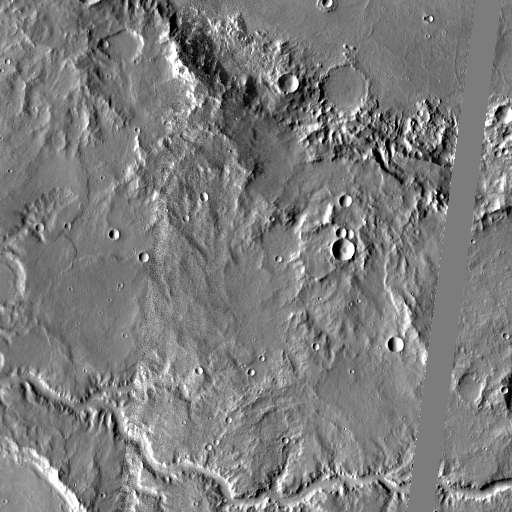
Crater classes present: Background, Other, Layered, Buried